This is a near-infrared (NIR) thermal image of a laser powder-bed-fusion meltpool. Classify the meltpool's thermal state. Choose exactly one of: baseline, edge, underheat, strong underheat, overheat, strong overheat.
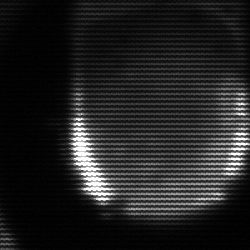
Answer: edge